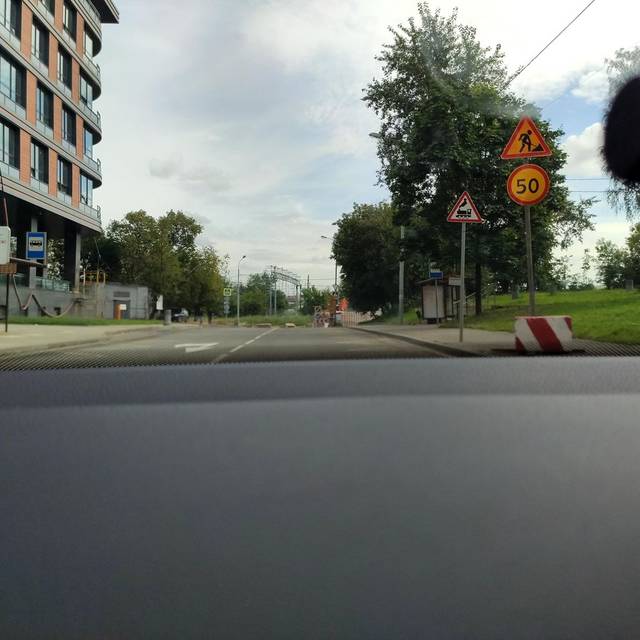
Region: Russia
Coordinates: 55.761, 37.52